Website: lowes
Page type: review-order
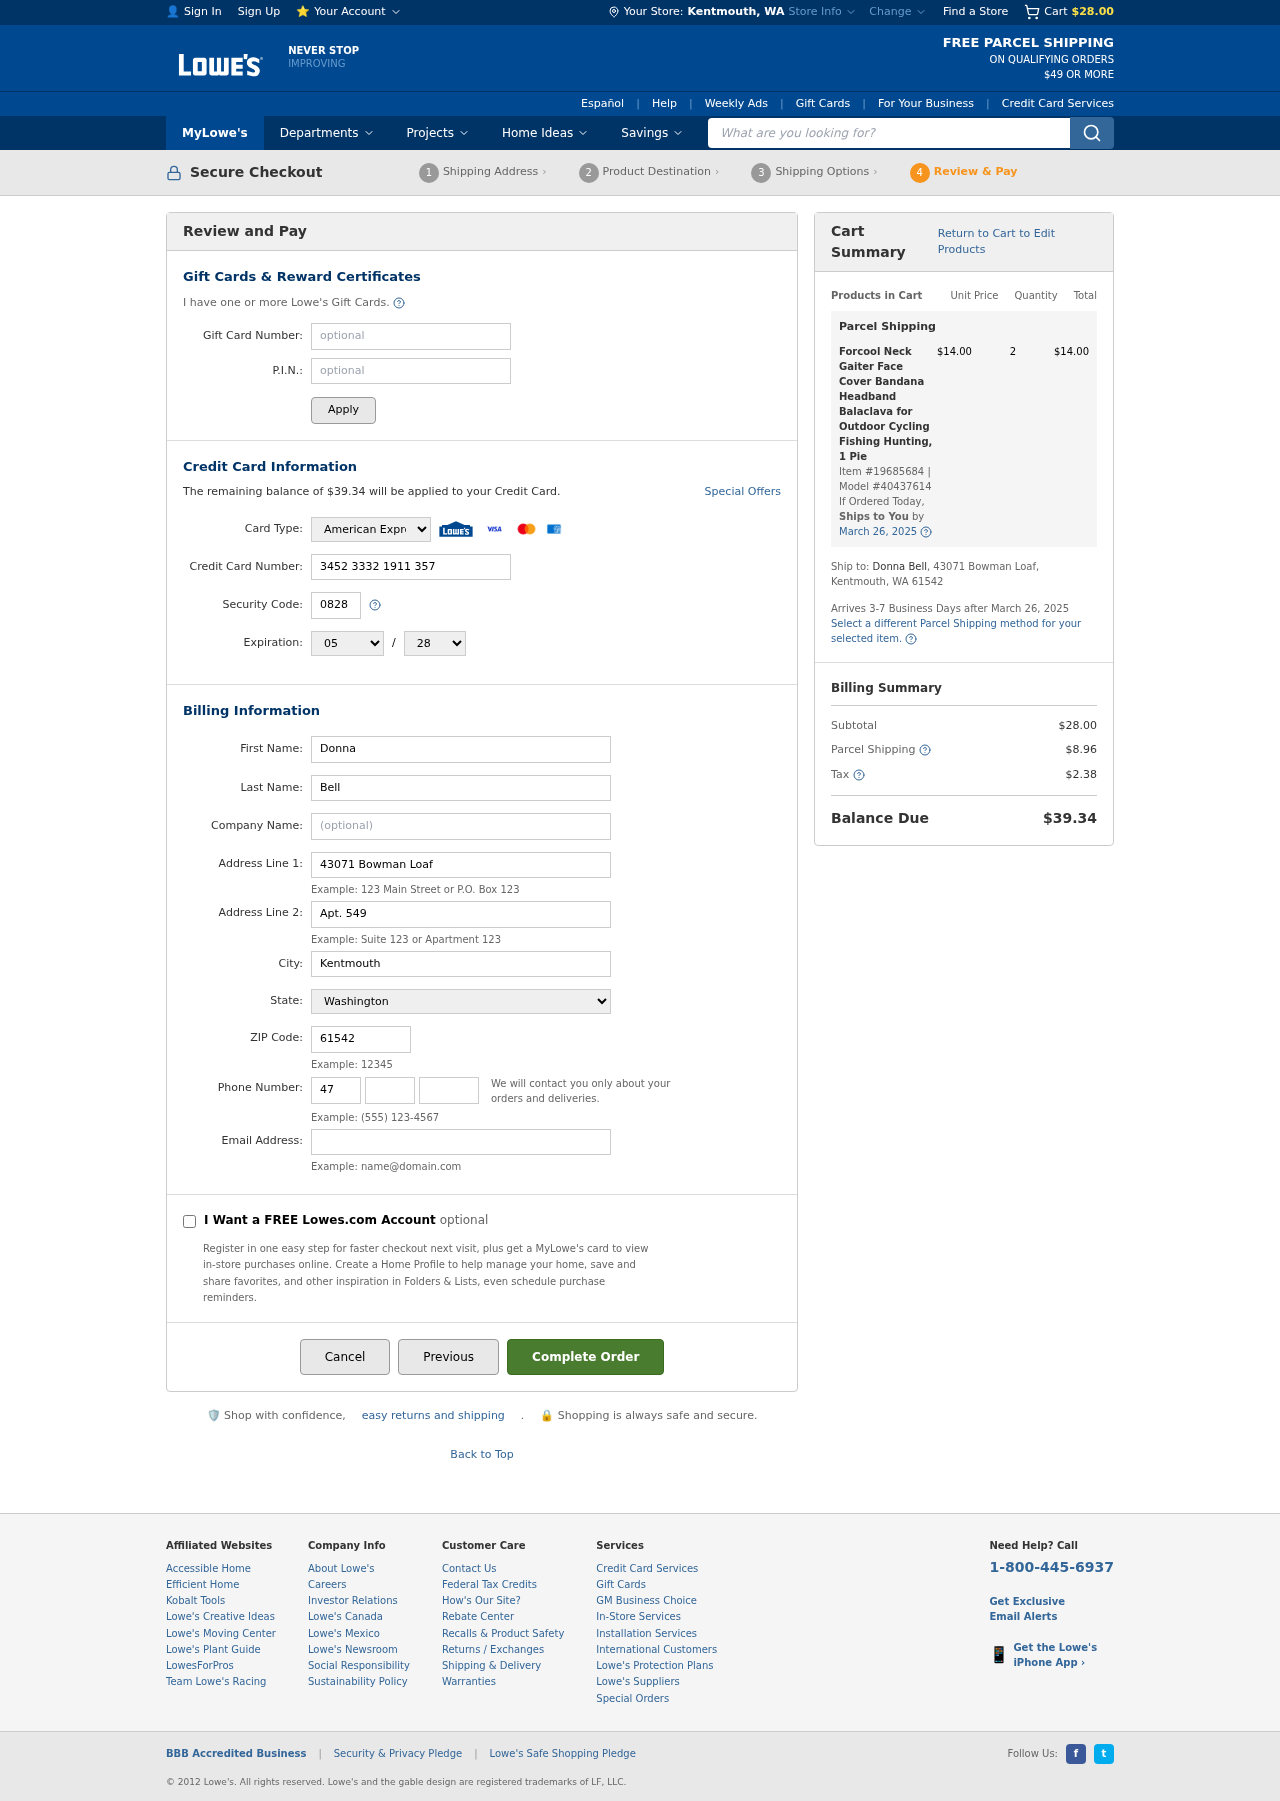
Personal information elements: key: PII_CARD_CVV
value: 0828
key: PII_CARD_EXPIRY_MONTH
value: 05
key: PII_CARD_EXPIRY_YEAR
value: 28
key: PII_CARD_NUMBER
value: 3452 3332 1911 357
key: PII_CARD_TYPE
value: American Express
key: PII_CITY
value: Kentmouth
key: PII_CITY_STATE
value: Kentmouth, WA
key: PII_EMAIL
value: donnabell@yahoo.com
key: PII_FIRSTNAME
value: Donna
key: PII_LASTNAME
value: Bell
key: PII_PHONE_AREA
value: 478
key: PII_PHONE_PREFIX
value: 331
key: PII_PHONE_SUFFIX
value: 3339
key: PII_POSTCODE
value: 61542
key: PII_STATE
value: Washington
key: PII_STREET
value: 43071 Bowman Loaf
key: PII_STREET2
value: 43071 Bowman Loaf
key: PII_STREET2
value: Apt. 549
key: PII_FULLNAME2
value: Donna Bell
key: PII_CITY_STATE_ZIP2
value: Kentmouth, WA 61542
Product elements: key: PRODUCT1_NAME
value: Forcool Neck Gaiter Face Cover Bandana Headband Balaclava for Outdoor Cycling Fishing Hunting, 1 Pie
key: PRODUCT1_PRICE
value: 14
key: PRODUCT1_QUANTITY
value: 2
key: PRODUCT1_ITEM_NUMBER
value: Item #19685684
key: PRODUCT1_MODEL_NUMBER
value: Model #40437614
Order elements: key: ORDER_SUBTOTAL
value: $28.00
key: ORDER_BALANCE_DUE
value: $39.34
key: ORDER_SHIPPING_DATE
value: March 26, 2025
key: ORDER_ITEM_TOTAL
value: $14.00
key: ORDER_SHIPPING_DATE2
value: March 26, 2025
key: ORDER_SHIPPING_COST
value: $8.96
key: ORDER_TAX
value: $2.38
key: ORDER_TOTAL
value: $39.34
Search elements: key: HEADER_SEARCH
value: What are you looking for?